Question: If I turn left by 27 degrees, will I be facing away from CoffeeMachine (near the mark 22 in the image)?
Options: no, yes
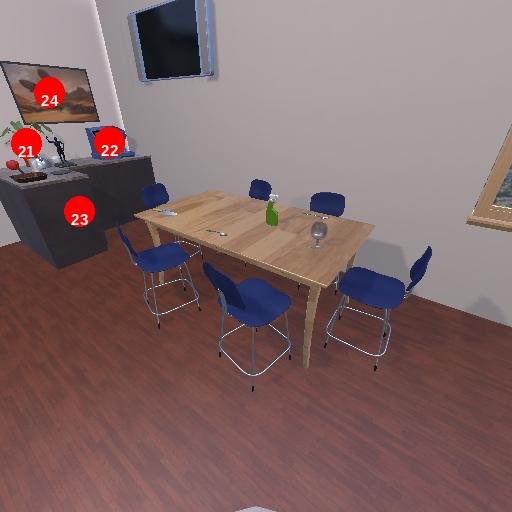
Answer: no